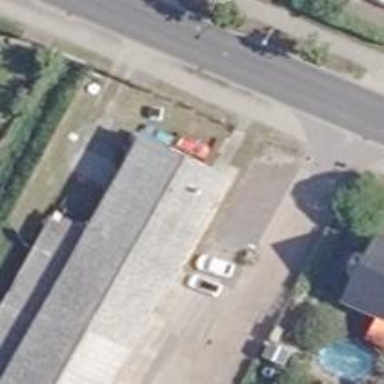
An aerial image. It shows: Car repair shop.